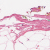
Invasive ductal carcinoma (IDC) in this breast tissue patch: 0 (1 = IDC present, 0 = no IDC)